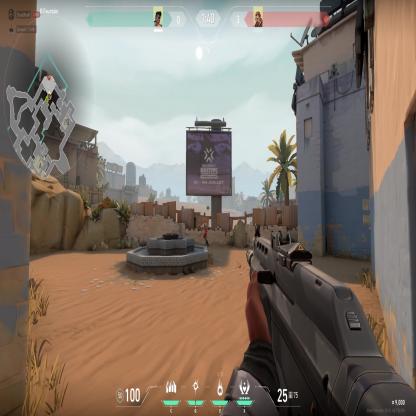
Label: enemy